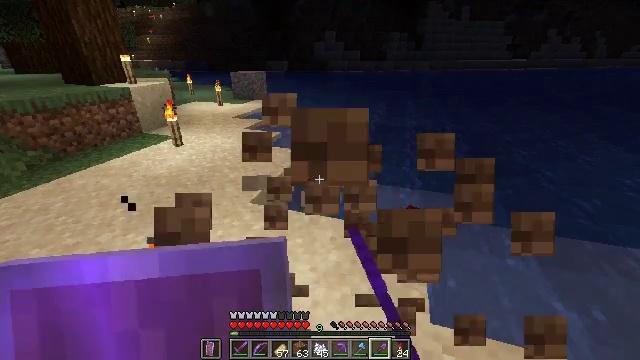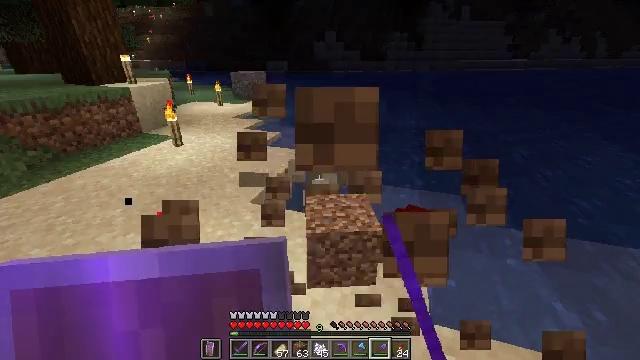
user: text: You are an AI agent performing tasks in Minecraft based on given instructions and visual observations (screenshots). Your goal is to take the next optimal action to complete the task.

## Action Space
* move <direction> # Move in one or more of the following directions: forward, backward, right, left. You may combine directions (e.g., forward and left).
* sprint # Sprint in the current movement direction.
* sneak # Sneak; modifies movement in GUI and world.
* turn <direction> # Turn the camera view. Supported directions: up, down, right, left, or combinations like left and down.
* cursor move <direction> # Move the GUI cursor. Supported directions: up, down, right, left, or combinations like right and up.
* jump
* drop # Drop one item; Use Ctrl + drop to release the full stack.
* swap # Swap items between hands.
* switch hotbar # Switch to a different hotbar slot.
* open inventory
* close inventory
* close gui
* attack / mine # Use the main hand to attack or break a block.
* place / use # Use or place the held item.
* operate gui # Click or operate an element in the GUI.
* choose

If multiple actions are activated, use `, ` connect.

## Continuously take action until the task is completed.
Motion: motion action
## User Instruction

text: Mine sand by the water.
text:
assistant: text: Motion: no_op
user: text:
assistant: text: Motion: no_op